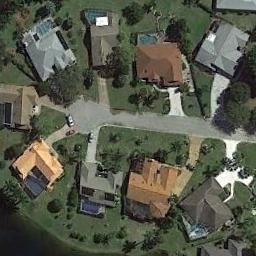
Label: residential